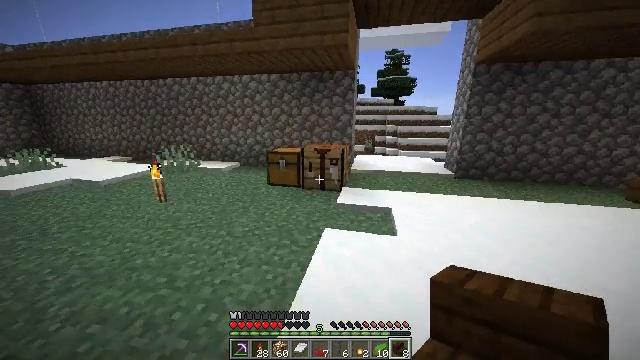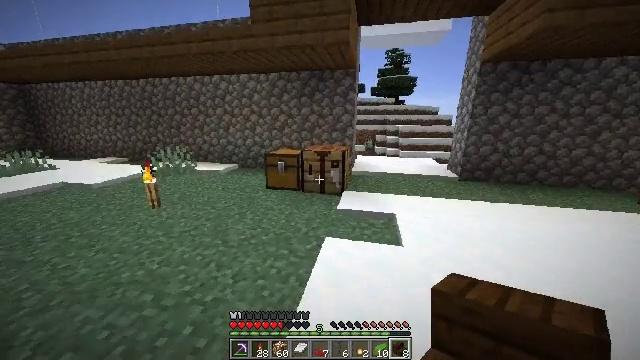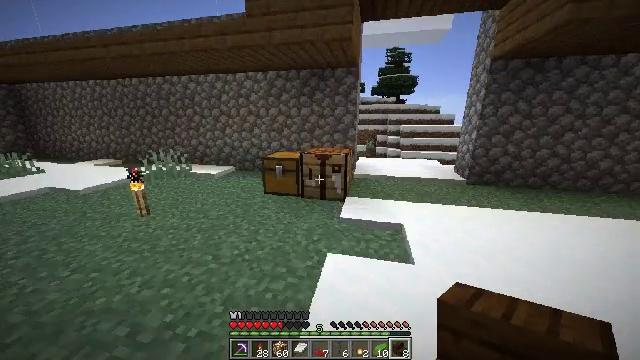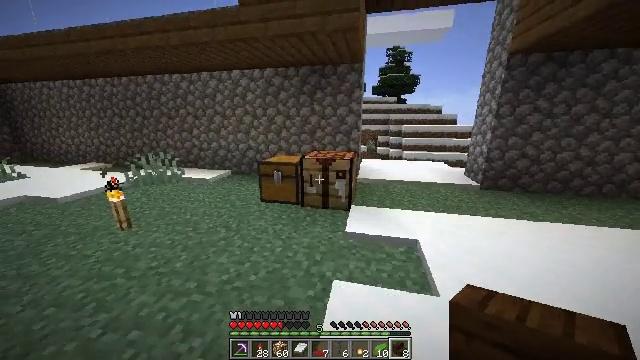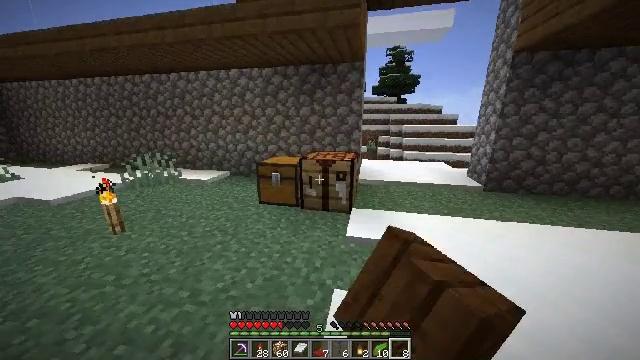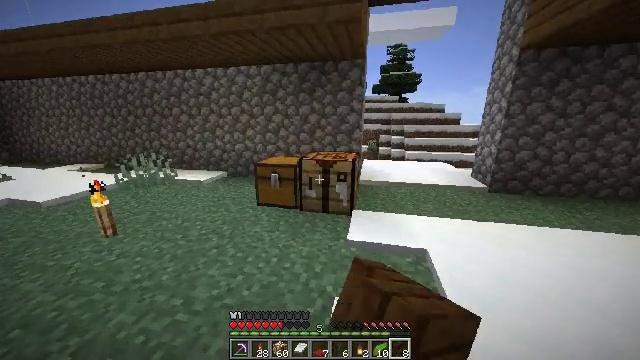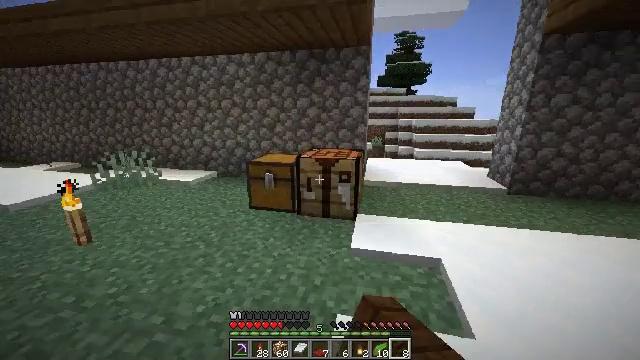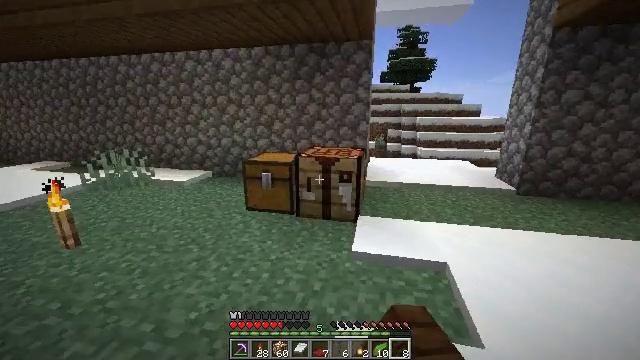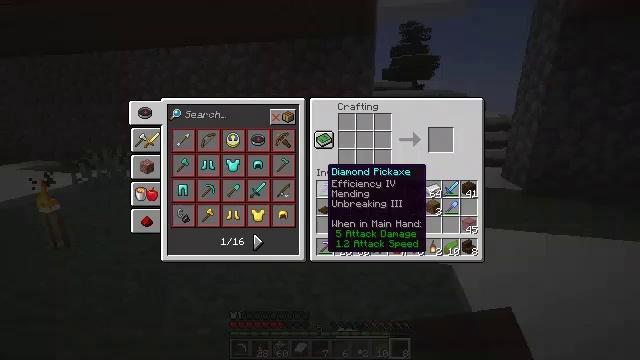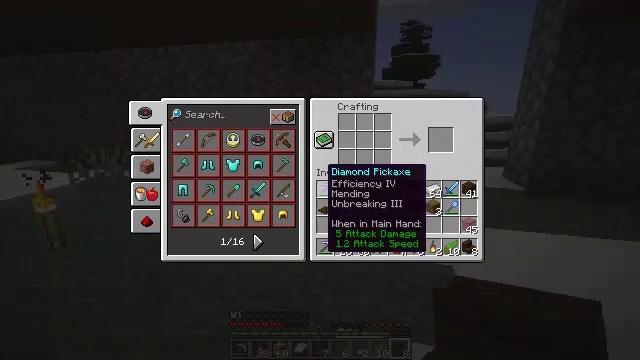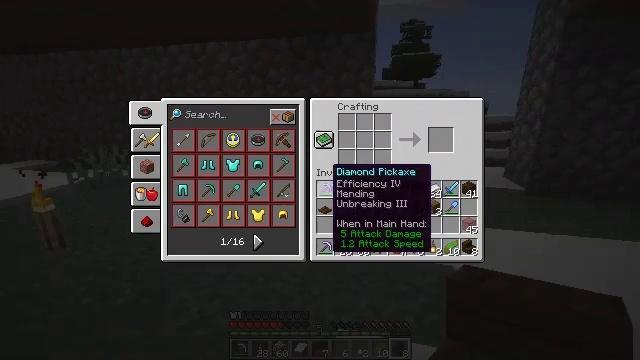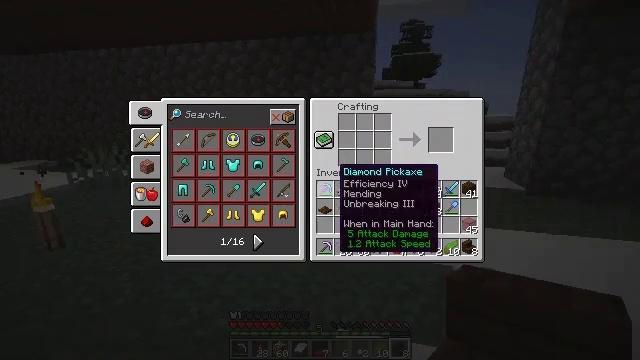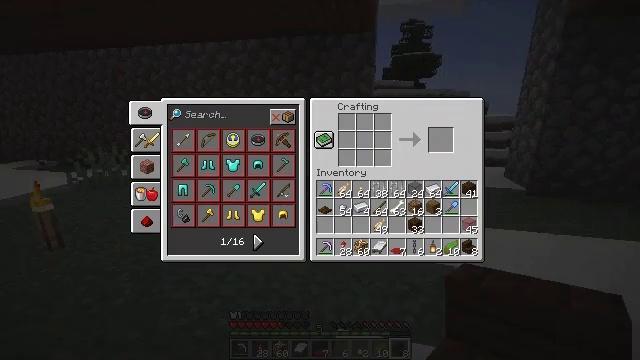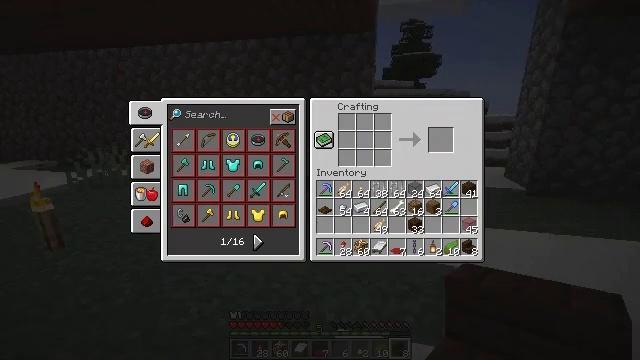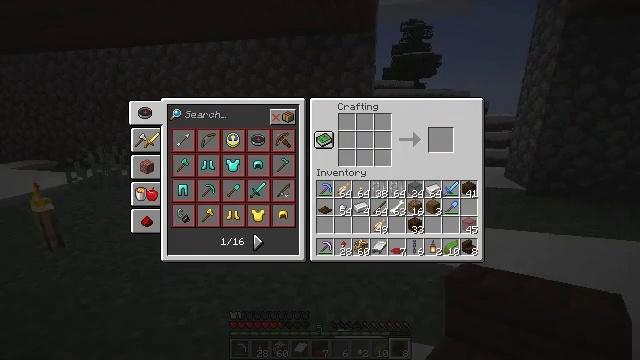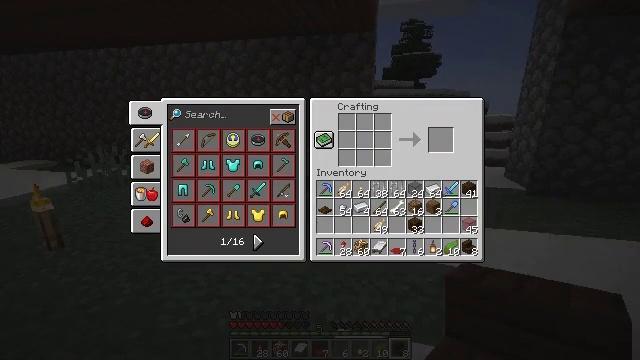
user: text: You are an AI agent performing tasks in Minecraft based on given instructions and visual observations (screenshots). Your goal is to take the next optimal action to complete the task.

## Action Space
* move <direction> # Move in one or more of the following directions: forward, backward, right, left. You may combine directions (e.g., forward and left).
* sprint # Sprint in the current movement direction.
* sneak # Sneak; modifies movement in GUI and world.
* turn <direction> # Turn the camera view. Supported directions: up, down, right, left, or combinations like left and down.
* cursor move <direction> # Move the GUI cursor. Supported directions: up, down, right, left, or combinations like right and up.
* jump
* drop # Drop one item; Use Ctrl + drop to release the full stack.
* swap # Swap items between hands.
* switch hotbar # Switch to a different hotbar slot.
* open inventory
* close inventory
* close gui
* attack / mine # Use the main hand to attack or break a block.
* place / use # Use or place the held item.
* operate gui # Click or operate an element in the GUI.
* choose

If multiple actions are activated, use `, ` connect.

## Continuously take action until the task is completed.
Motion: motion action
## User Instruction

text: Use dark oak planks to craft a dark oak sign.
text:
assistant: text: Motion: move forward
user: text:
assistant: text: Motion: move forward
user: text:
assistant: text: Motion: move forward, use / place
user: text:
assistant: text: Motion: use / place
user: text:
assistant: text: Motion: no_op
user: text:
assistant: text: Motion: no_op
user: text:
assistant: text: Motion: no_op
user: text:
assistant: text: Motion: open gui
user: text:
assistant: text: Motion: no_op
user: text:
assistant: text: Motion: no_op
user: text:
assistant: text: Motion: cursor move right
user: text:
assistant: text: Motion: cursor move right
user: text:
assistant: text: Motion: cursor move right
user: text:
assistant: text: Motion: cursor move right
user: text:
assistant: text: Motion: no_op
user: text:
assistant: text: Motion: cursor move down
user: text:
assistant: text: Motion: cursor move right and down
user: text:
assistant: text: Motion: cursor move down
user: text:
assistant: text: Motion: no_op
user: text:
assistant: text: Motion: no_op
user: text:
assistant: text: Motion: no_op
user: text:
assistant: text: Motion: cursor move left
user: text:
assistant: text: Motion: cursor move left
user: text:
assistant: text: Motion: no_op
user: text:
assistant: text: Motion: no_op
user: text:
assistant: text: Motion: no_op
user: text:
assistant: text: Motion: cursor move left and up
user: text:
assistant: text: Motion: no_op
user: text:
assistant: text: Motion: no_op
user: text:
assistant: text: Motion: no_op